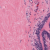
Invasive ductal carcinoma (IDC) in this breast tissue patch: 0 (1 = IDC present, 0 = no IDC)